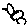
Label: bird